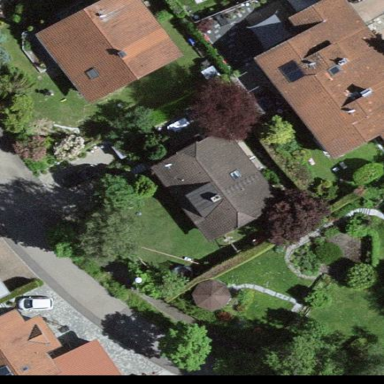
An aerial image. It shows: Simple house.